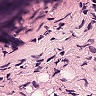
Metastatic tissue present: no